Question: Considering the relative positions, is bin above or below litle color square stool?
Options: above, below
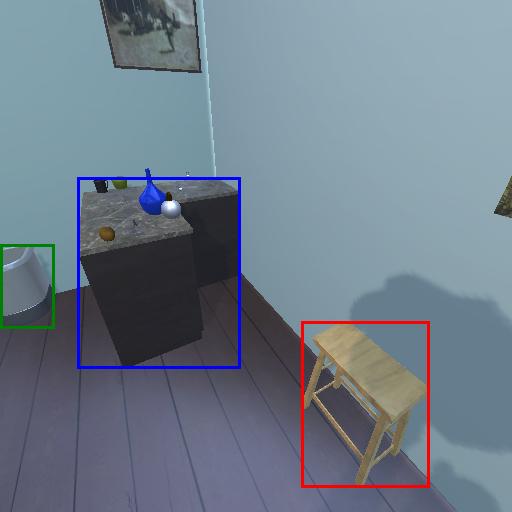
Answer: above